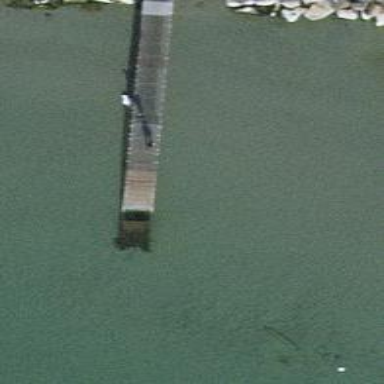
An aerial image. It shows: Man-made pier.